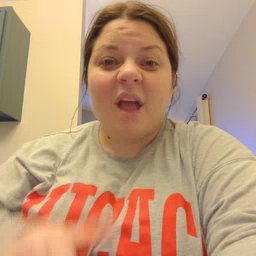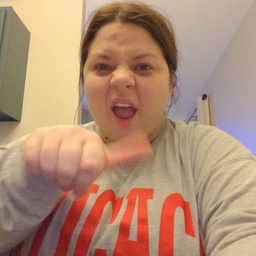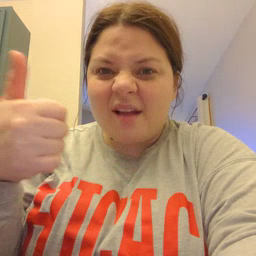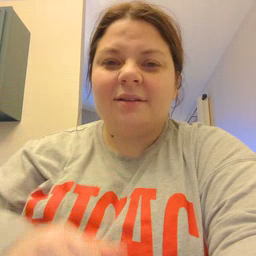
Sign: any